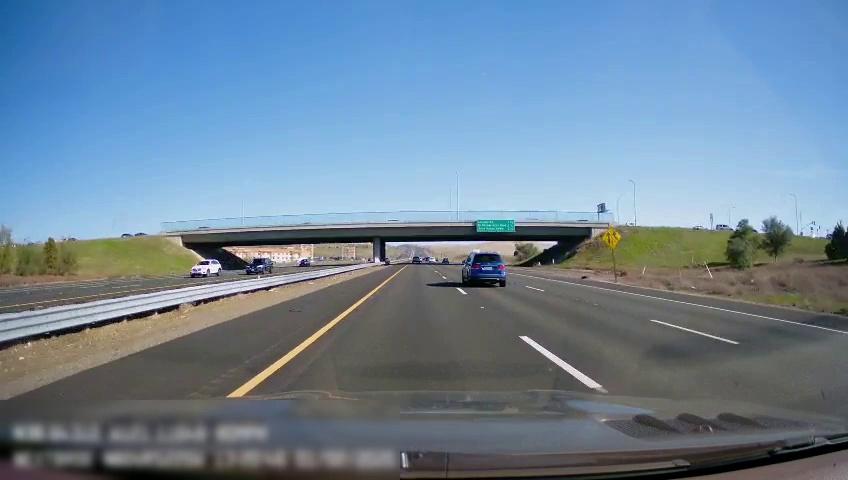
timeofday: Day
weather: Sunny
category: Drivable Space
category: Drivable Space
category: Vehicles | Car
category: Vehicles | Car
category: Vehicles | Car
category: Vehicles | Car
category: Vehicles | SUV
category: Lanes | Opposite Lane
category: Lanes | Opposite Lane
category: Lanes | Current Lane
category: Lanes | Current Lane
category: Lanes | Alternate Lane
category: Lanes | Alternate Lane
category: Traffic | Signs
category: Traffic | Signs